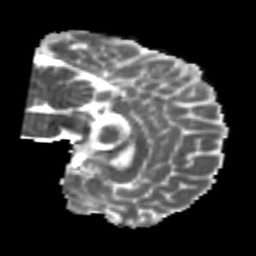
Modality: MD
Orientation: sagittal
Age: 24
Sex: male
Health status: healthy
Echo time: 0.074 s